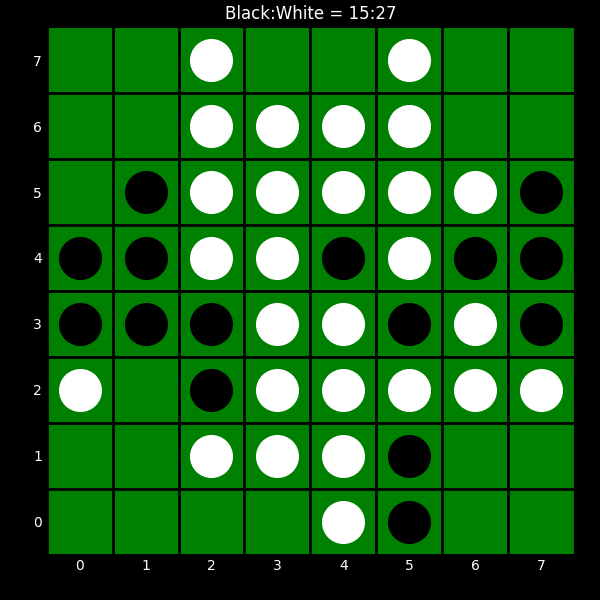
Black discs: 15
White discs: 27